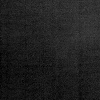
Atmospheric dust classification: dusty